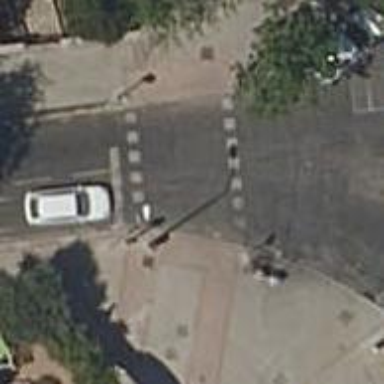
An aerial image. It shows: Road crossing with traffic signals.